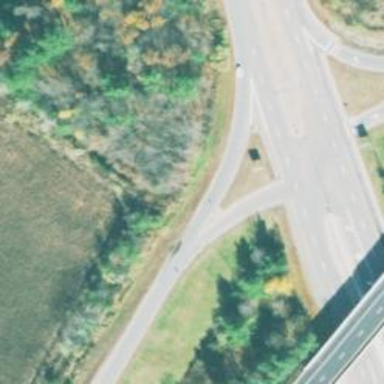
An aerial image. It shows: Asphalt motorway link.